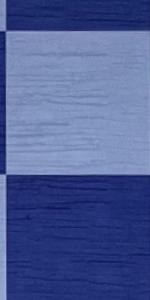
Label: Empty